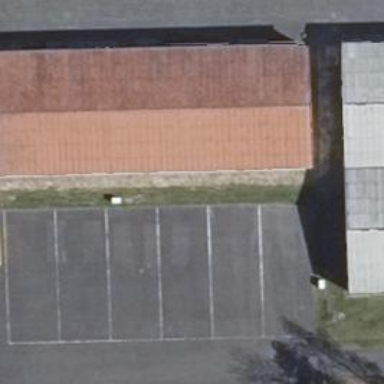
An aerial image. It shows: Parking area with surface.